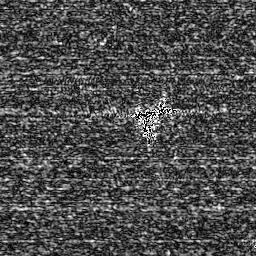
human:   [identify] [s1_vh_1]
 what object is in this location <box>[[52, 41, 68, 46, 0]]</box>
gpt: <ref>1 medium ship at the center</ref>